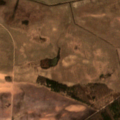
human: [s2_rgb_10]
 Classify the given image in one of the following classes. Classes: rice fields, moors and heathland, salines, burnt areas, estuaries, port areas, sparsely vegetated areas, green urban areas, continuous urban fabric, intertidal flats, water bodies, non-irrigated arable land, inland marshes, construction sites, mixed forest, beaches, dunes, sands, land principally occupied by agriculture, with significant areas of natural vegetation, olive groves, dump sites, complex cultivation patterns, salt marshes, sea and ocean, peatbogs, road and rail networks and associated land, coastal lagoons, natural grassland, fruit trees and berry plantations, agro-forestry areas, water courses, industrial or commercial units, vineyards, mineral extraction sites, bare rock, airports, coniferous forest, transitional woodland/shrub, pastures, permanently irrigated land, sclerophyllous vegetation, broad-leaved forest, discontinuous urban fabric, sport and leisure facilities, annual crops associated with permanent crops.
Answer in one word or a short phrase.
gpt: non-irrigated arable land, pastures, mixed forest